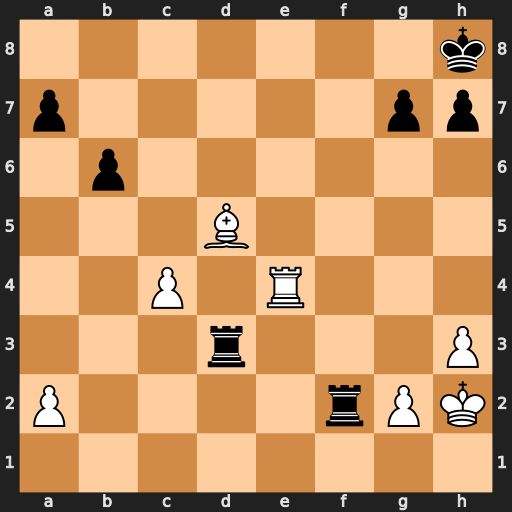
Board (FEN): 7k/p5pp/1p6/3B4/2P1R3/3r3P/P4rPK/8
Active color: w
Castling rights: -
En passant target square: -
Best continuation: Re8+ Rf8 Rxf8#